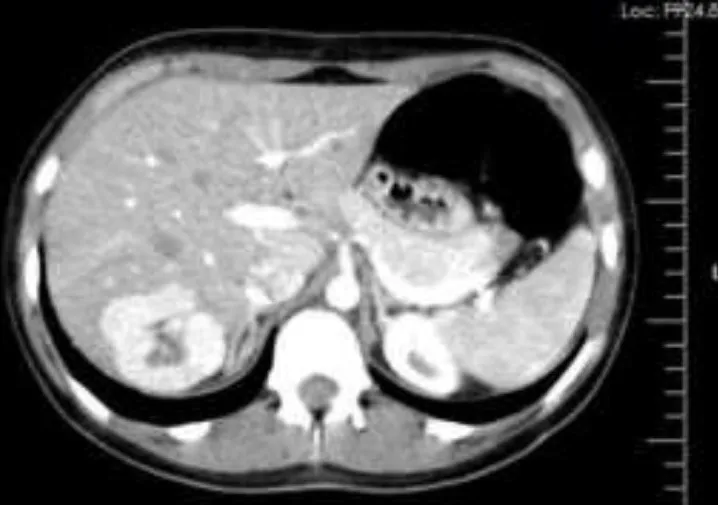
Enhanced axial CT scan through the liver in the arterial phase in a 14-year-old child. The mass demonstrates intense enhancement with a central scar. Solid mass lobulated contour, intense enhancement with a hypodense central area, which is possibly indicative of central scar.
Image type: radiology (ct)